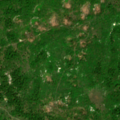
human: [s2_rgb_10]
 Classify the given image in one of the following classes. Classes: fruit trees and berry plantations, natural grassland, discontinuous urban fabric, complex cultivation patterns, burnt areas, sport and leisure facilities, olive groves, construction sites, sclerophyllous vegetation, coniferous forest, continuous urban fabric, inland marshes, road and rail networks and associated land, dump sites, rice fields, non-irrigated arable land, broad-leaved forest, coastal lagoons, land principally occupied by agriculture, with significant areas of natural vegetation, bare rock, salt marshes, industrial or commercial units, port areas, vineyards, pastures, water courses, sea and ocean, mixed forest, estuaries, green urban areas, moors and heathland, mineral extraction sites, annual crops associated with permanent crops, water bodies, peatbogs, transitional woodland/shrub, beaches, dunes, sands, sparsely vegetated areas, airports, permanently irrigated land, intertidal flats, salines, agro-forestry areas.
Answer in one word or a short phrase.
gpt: broad-leaved forest, natural grassland, transitional woodland/shrub